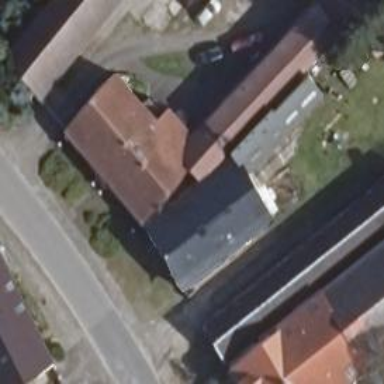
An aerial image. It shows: Building with flat roof colored in dark grey.